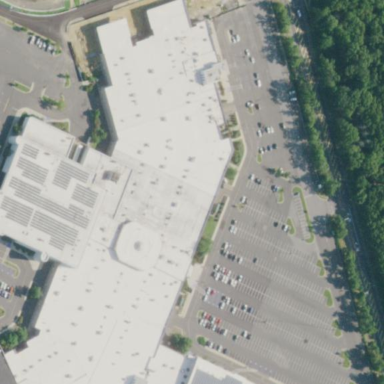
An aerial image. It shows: Mall building.